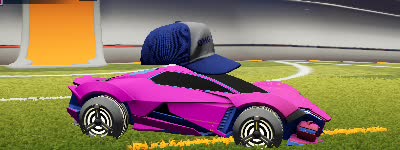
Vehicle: werewolf